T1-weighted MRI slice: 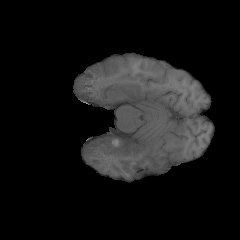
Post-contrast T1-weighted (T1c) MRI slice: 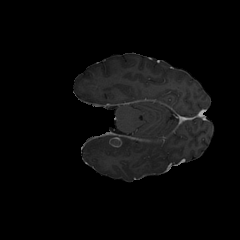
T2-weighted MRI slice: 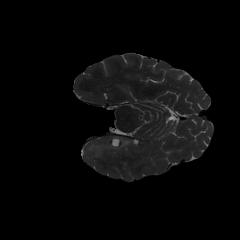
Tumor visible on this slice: yes